Question: i have the following table:
'''
id | rsvp_date | return_date | user_id | car_id
'''
where ID is the PK, rsvp_date & return_date is DATETIME, user_id & car_id is FK to user table and car table respectively.
What i want to do is to check everytime a user would like to make a reservation. The Query that checks that boils down to this (this query get's called by a function checkAvailability():
'''
SELECT id
FROM 'car_reservation'
WHERE ('2014-10-06 07:00:00' BETWEEN rsvp_date AND return_date)
AND car_id = 5;
'''
The function i mentioned:
'''
function checkAvailability($datetime, $id = null){
$sql = "SELECT id
FROM 'car_reservation'
WHERE ('".$datetime."' BETWEEN rsvp_date AND return_date)
AND car_id = ".$id;
$query = $this->db->query($sql);
// echo "<pre>"; print_r($this->db->last_query());die();
if($query->num_rows() > 0){
return FALSE;
}else{
return TRUE;
}
}
'''
Where the given date will be matched against rsvp_date and return_date columns. And the date is taken from a field in the form (there are 2 field; Start Date and Return Date).
The current code does not work as i want it to be. For example:
- - - -
Can anyone help me on how should i improve my code, so that the last condition will return False when there is already a booking made in between the requested reservation?
PS: I found this article but having a difficulty understanding it, i am looking for a similar approach only simpler. <URL>
EDIT:
This picture visualize everything, i think now i just need to implement a function as specified on each column header (those who has check mark).

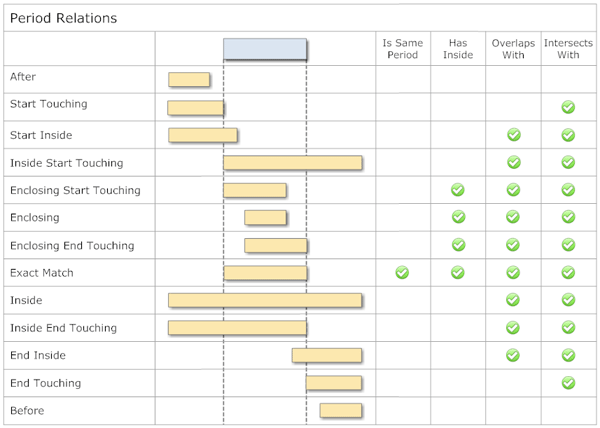
Answer: According to this <URL> you have to check different:
'''
$query = "
SELECT id
FROM 'car_reservation'
WHERE (
'".$datetimeStart."' <= return_date
AND
'".$datetimeEnd."' >= rsvp_date
) AND car_id = ".$id
";
'''
See SQL fiddle: <URL>
Where '$datetimeStart' is '2014-10-06 06:00:00' and '$datetimeEnd' is '2014-10-06 14:00:00' as of your 'Guest #4' test case scenario.
And be aware of SQL injections if you concatinate the SQL query with variables which may contain user input.